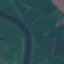
Land use / land cover class: River